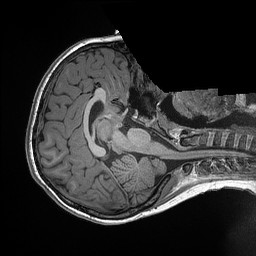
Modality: T1w
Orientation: axial
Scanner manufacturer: siemens
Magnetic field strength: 3 T
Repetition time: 2.3 s
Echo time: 0.00298 s